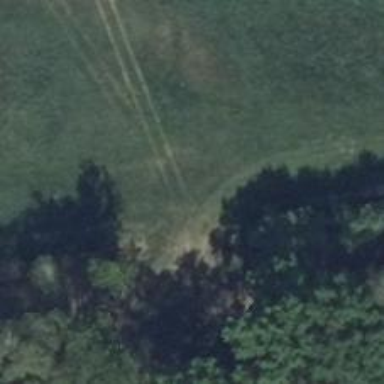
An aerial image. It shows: Grass track with grade5 tracktype.